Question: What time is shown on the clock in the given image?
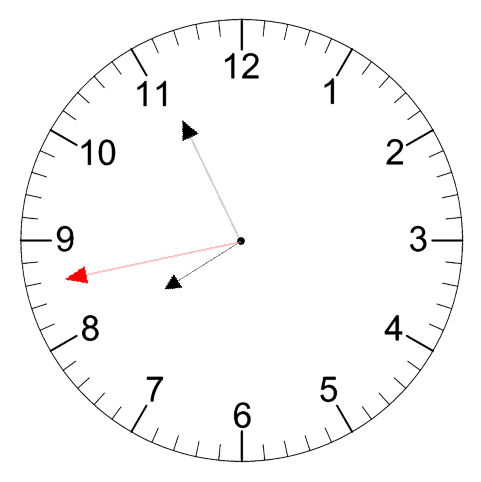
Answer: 07:55:43